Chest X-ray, PA view. Patient: 28 years old, sex M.
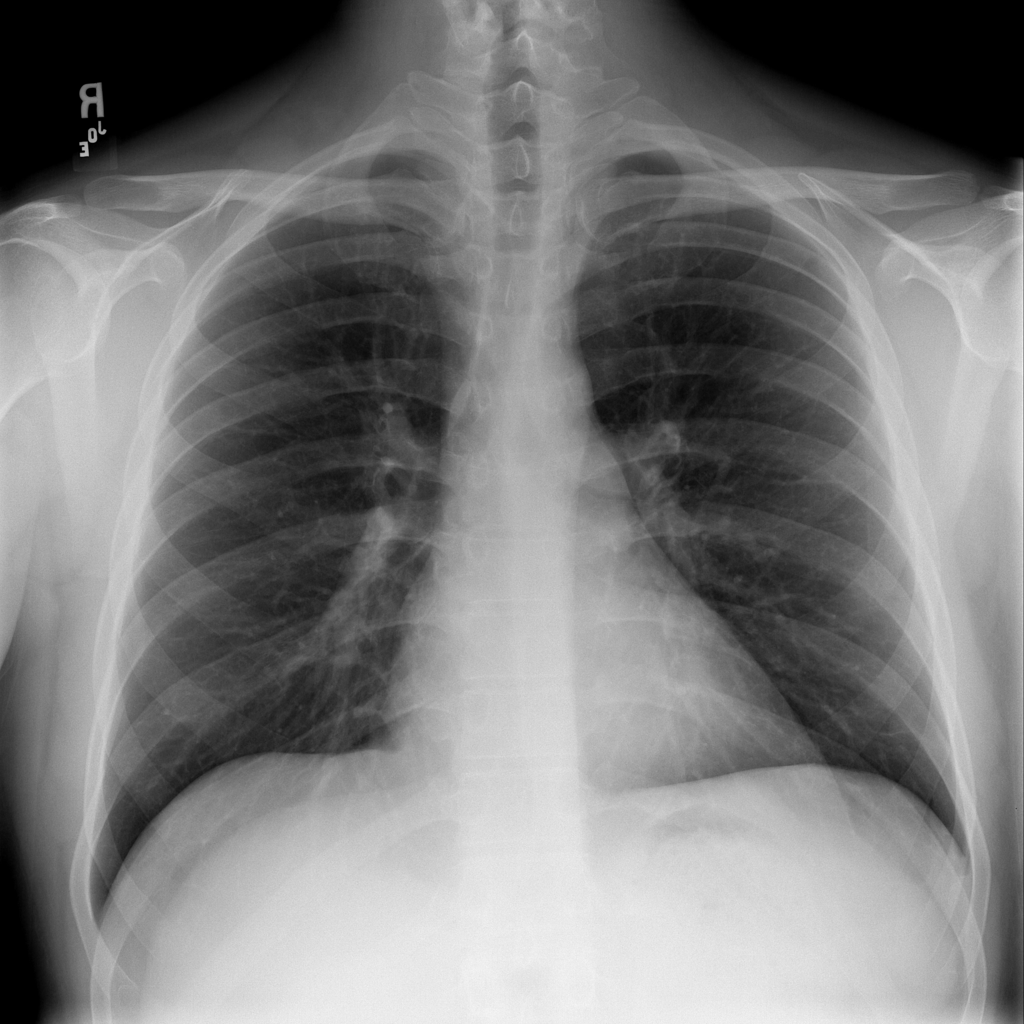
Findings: Infiltration